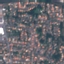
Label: Residential